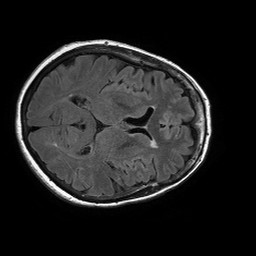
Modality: FLAIR
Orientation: axial
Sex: female
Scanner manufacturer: philips
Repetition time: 11 s
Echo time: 0.125 s